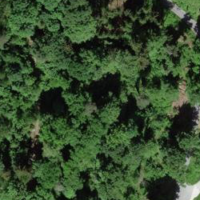
EUNIS habitat code: 41
Species observed at this site:
Chelidonium majus